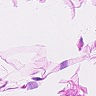
Metastatic tissue present: no